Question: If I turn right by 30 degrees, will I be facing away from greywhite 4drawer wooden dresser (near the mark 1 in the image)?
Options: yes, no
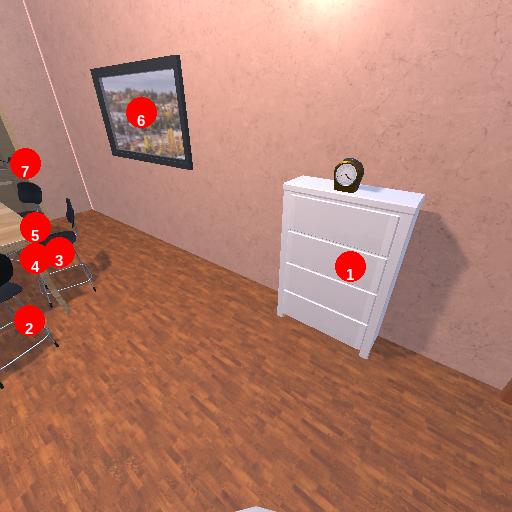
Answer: yes